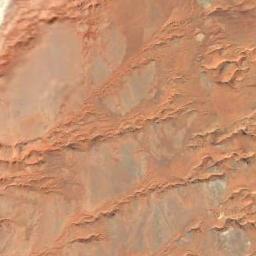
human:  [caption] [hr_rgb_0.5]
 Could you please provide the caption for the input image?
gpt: There is a small patch of vegetation on the edge of the desert .

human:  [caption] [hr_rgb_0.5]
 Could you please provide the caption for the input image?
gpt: The desert is full of yellow sand .

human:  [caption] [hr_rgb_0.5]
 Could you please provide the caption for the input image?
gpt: The desert has orange sand and some transverse sand ridges and the desert terrain is rugged .

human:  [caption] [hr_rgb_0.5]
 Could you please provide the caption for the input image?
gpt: It is a large piece of yellow desert with many sand dunes and brown gullys .

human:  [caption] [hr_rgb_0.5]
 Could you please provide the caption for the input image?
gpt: A brown desert with some mounds of dirt .